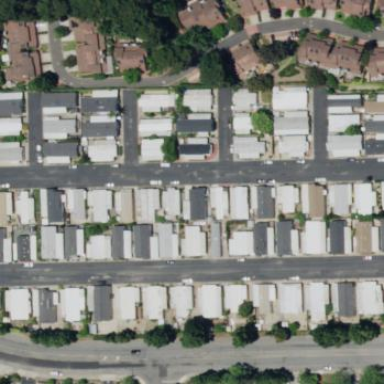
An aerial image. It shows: Residential area designated as mobile home park.